Aerial crown-view tile of a tropical tree (Barro Colorado Island, Panama), acquired 20250317:
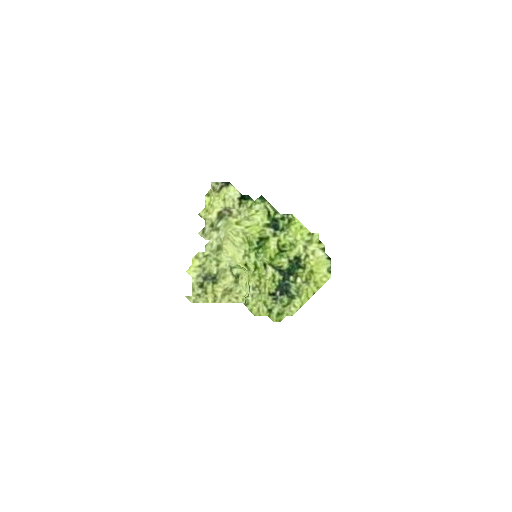
Species: Nectandra lineata
GBIF accepted scientific name: Nectandra lineata
Crown area: 19.266 m²